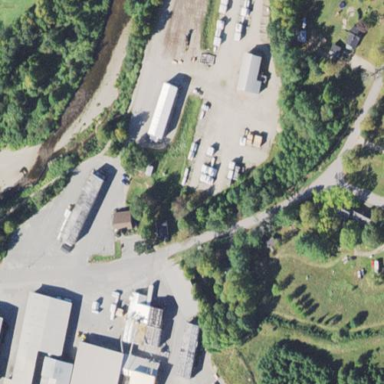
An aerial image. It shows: Industrial area that houses sawmill.